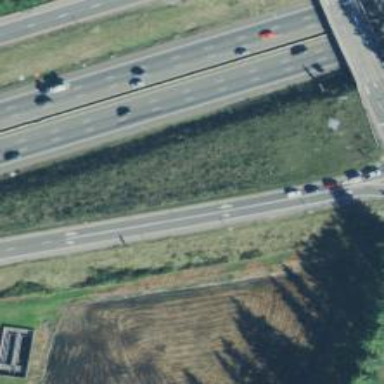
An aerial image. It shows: Asphalt motorway link.